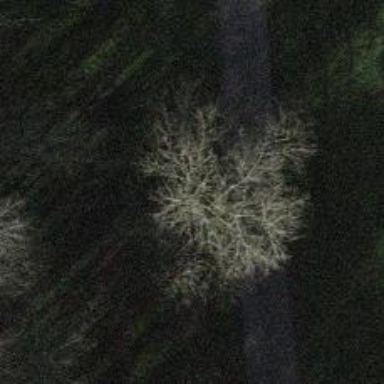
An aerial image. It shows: Row of trees in natural setting.